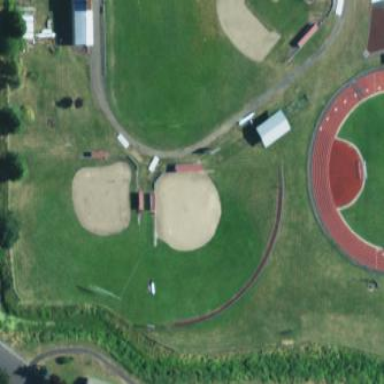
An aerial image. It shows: Baseball pitch for leisure land activities.